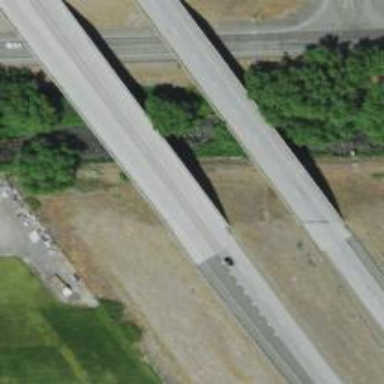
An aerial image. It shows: Bridge over motorway.